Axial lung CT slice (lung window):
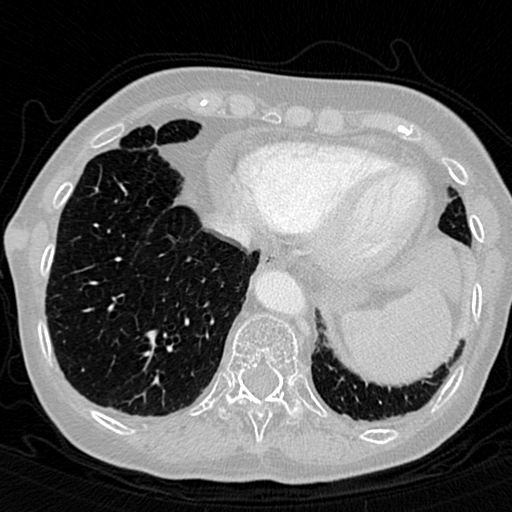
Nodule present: no